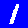
Digit: 1